Interaction volume radius: 10 \u00c5
Interaction volume height: 15 \u00c5
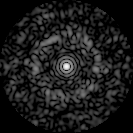
Disorder parameter: 0.8063